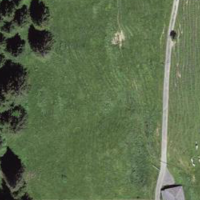
EUNIS habitat code: 24
Species observed at this site:
Phylloscopus collybita
Sylvia borin